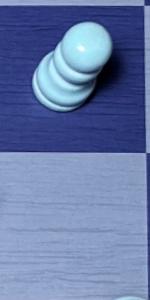
Label: Empty